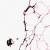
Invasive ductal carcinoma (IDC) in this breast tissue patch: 0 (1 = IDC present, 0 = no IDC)